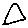
Label: triangle